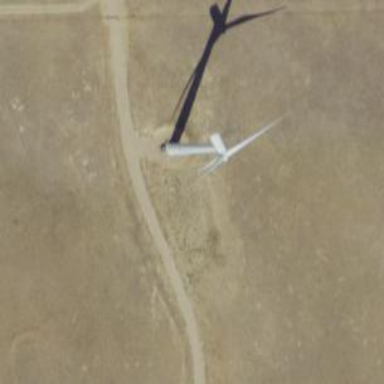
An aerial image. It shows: Wind generator powered by horizontal axis wind turbine.